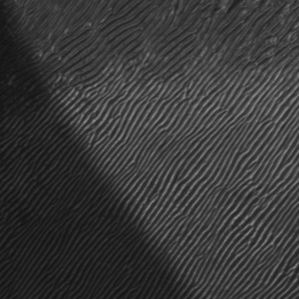
Label: frost